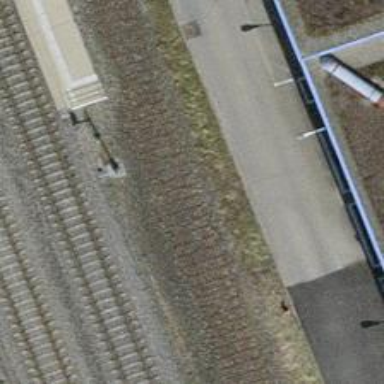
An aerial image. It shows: Railway spur service.